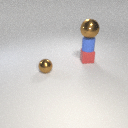
small blue rubber cylinder below large brown metal sphere